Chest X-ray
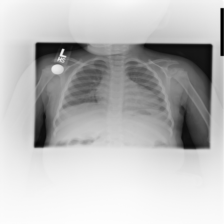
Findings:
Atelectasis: negative
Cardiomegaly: negative
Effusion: negative
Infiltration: negative
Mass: negative
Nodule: negative
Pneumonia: negative
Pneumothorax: negative
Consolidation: negative
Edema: negative
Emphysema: negative
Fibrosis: negative
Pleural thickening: negative
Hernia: negative